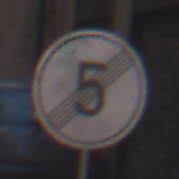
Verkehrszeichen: EndeGeschwindigkeit5
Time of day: MorningAfternoon
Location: Outdoor (Urban)
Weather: Clear
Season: NotSpecified
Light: Natural